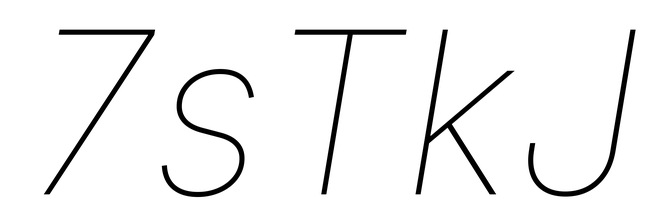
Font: Inter-Italic_Thin_Italic